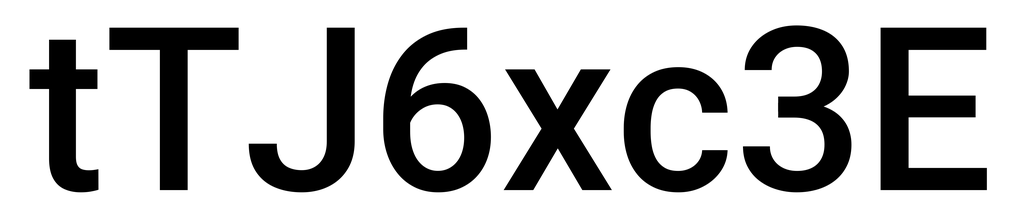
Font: Roboto_Medium